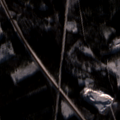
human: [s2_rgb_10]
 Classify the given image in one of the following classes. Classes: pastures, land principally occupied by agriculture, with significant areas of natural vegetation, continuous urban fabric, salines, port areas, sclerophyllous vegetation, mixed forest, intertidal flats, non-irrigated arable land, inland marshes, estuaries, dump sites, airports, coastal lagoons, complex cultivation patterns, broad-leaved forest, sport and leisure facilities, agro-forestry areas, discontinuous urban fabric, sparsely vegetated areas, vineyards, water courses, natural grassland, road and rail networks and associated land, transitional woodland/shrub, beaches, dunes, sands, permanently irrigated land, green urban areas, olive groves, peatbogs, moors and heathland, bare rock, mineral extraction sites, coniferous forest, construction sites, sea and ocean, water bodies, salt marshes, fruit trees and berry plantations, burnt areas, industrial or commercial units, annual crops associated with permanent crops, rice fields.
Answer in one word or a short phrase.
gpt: broad-leaved forest, coniferous forest, mixed forest, transitional woodland/shrub